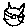
Label: cat